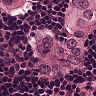
Metastatic tissue present: yes